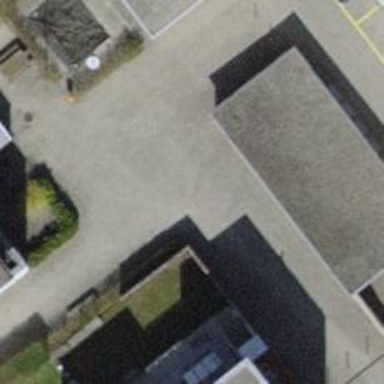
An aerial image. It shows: Footway surfaced with paving stones.